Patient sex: M
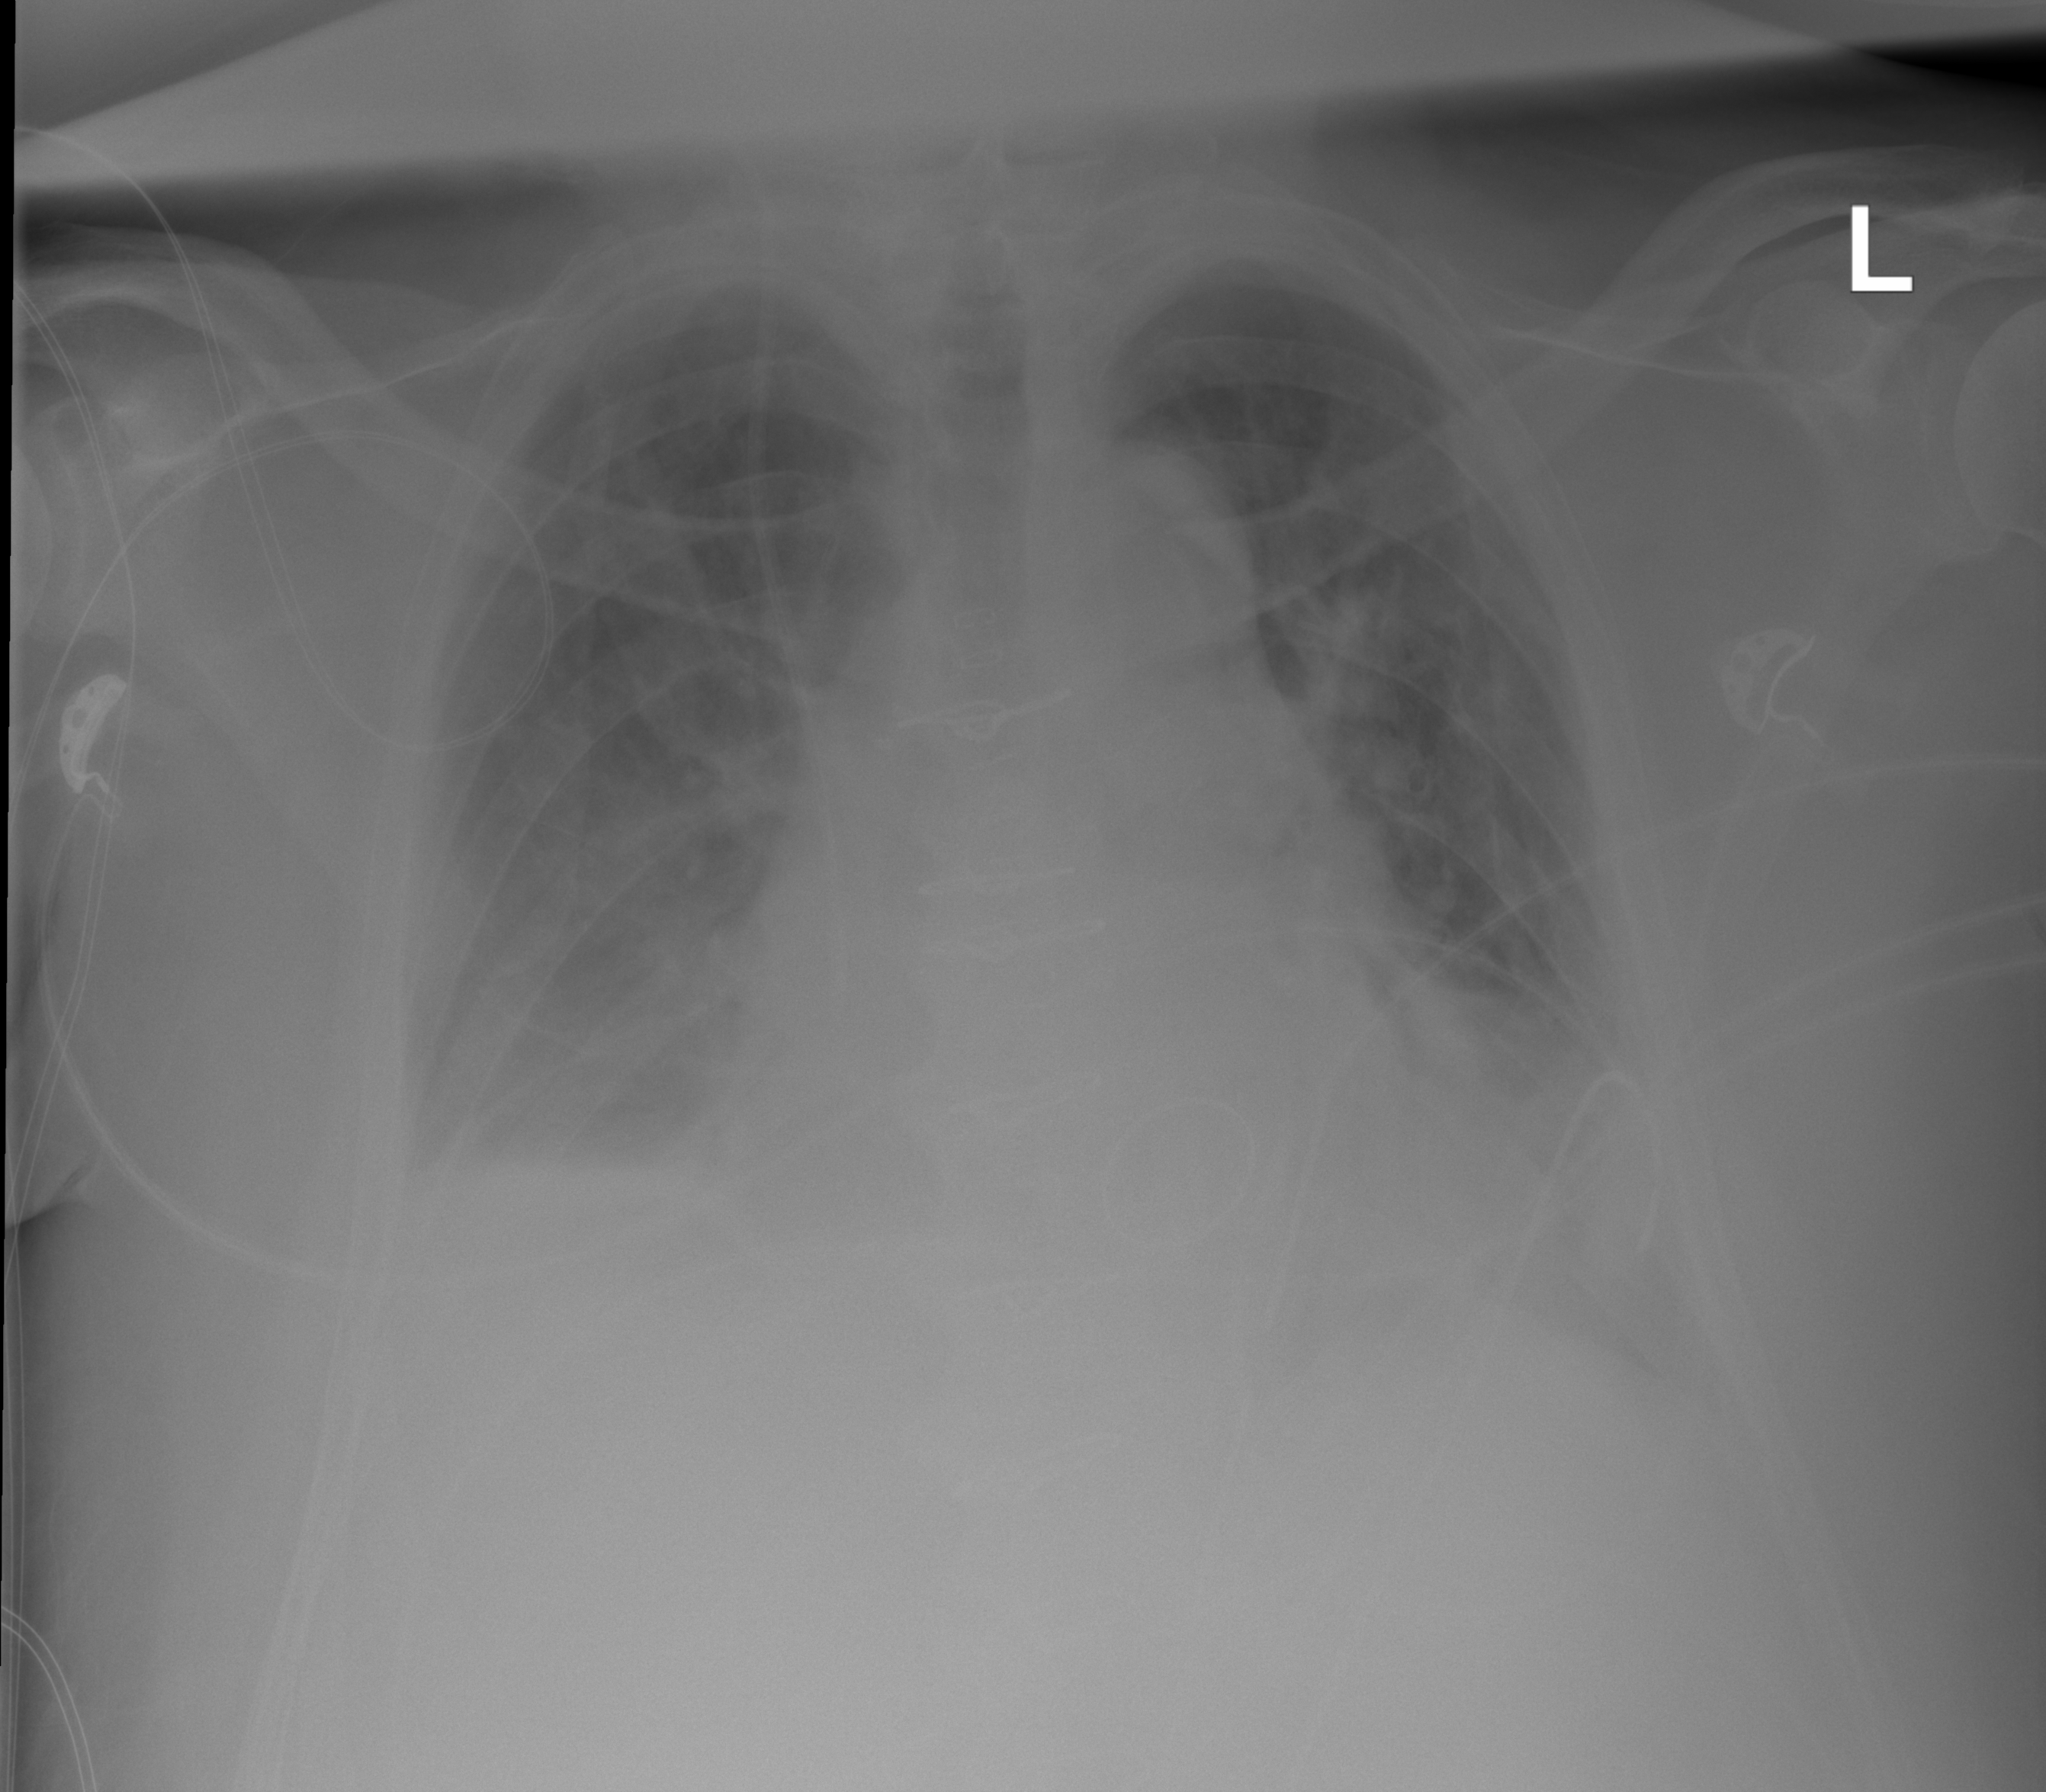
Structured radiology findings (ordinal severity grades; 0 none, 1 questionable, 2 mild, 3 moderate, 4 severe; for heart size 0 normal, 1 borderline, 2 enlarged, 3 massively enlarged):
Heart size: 2
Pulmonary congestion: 2
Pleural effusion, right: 2
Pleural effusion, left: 2
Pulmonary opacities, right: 0
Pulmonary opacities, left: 0
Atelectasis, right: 2
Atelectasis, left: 2